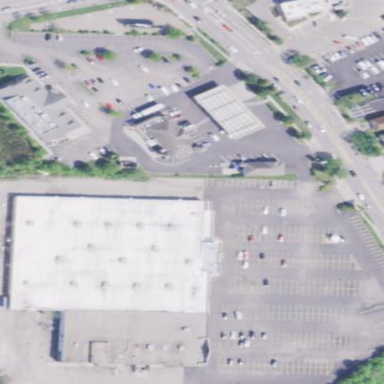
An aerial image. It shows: Retail building.